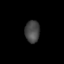
Tissue: lung
Cell type: Others
Senescence score: 0.1699
Nuclear area (px): 317
Mean DAPI intensity: 70.893